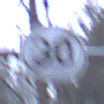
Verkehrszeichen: EndeGeschwindigkeit30
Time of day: MorningAfternoon
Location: Outdoor (Nature)
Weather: Overcast
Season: Winter
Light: Natural